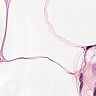
Metastatic tissue present: no